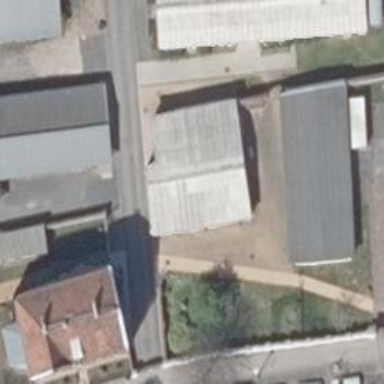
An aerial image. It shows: Gabled building with gray Eternit roof.